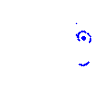
Particle: pion